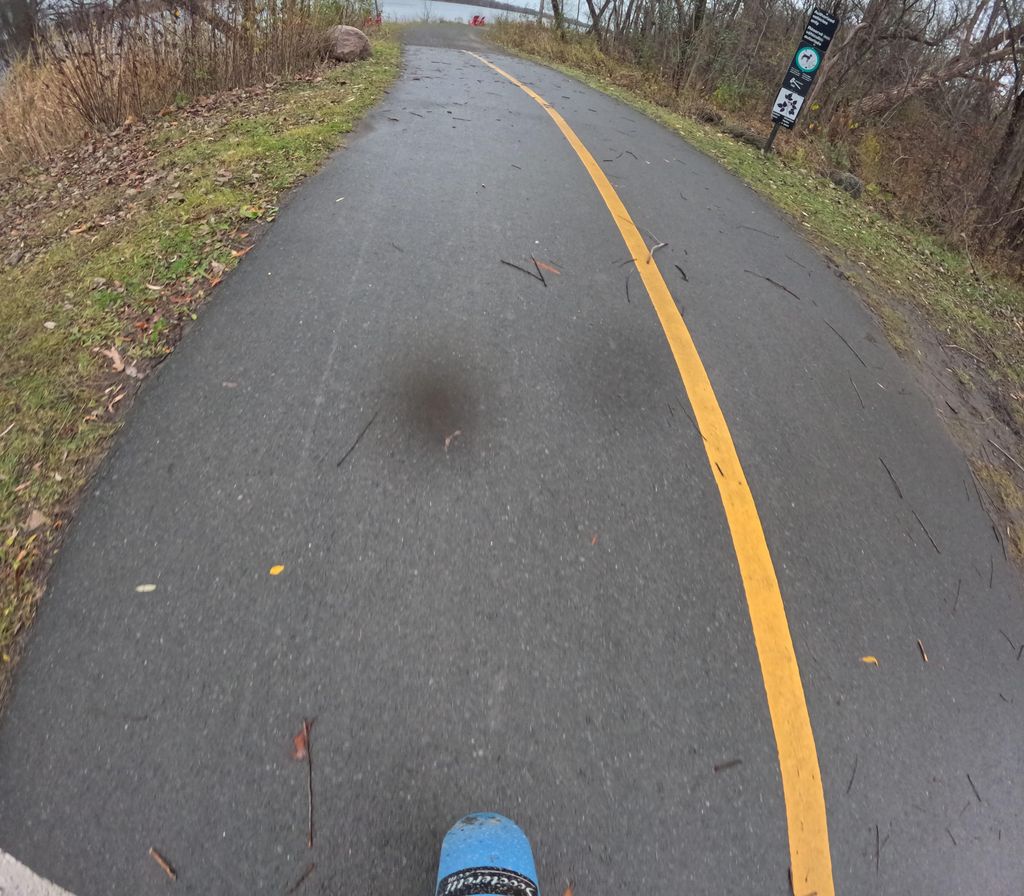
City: ottawa-gatineau